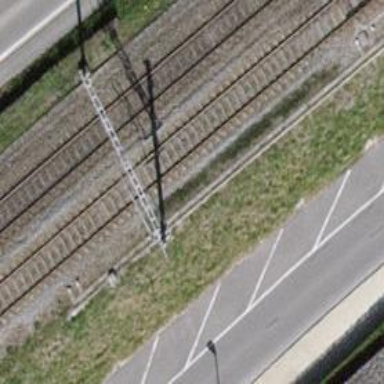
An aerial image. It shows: Railway switch.